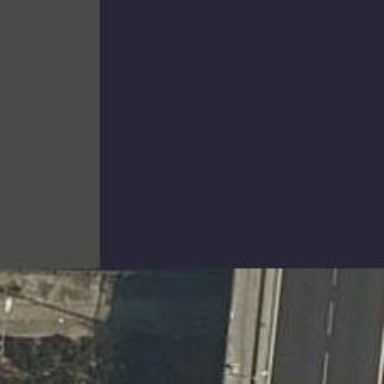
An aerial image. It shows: Motorway junction.